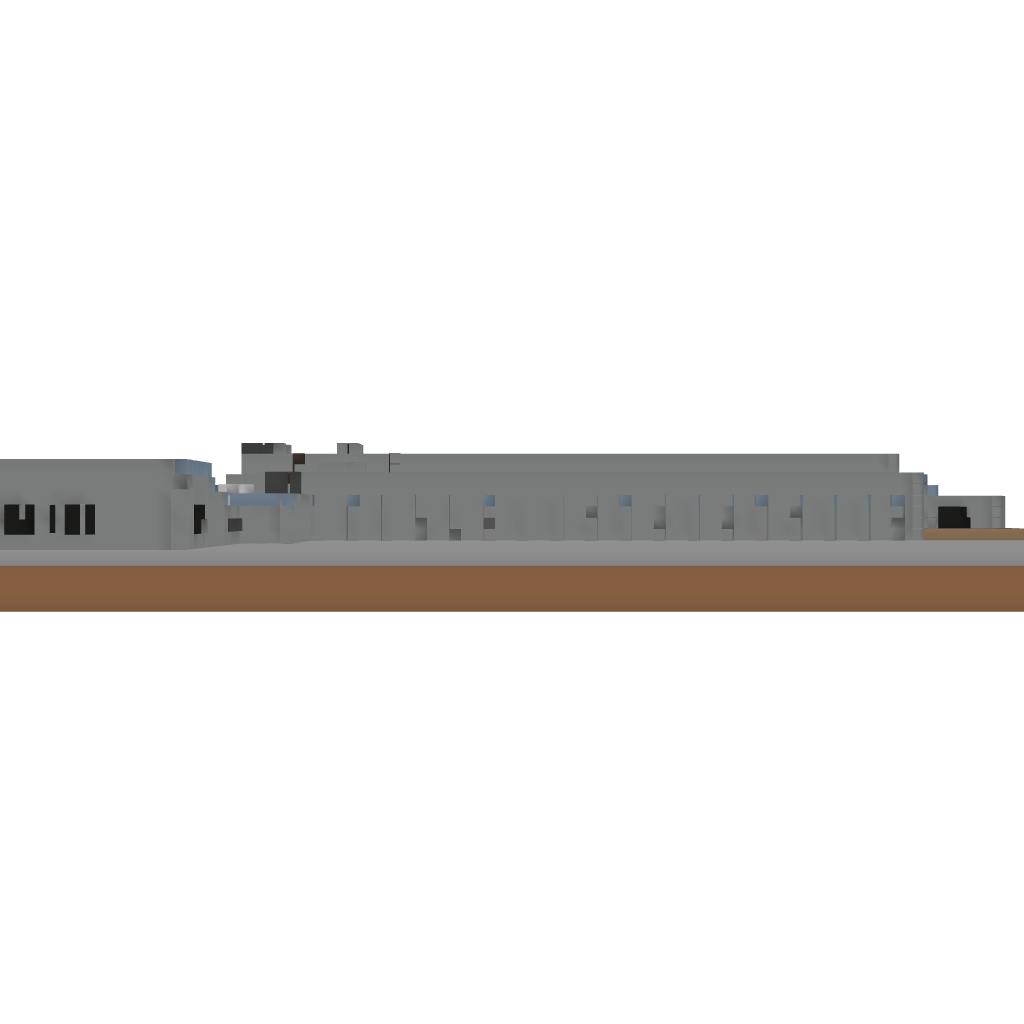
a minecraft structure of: Prison